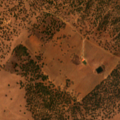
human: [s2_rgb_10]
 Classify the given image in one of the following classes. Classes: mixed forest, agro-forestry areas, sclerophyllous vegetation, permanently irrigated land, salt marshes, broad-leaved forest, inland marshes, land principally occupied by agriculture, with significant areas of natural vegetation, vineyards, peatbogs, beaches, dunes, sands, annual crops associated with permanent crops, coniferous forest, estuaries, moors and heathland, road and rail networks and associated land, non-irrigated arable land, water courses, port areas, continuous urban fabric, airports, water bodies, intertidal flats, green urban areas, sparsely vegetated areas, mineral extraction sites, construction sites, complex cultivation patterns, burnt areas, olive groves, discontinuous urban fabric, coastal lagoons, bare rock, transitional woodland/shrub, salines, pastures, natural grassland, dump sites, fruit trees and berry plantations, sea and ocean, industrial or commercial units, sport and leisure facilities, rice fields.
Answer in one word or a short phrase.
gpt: non-irrigated arable land, pastures, agro-forestry areas, broad-leaved forest